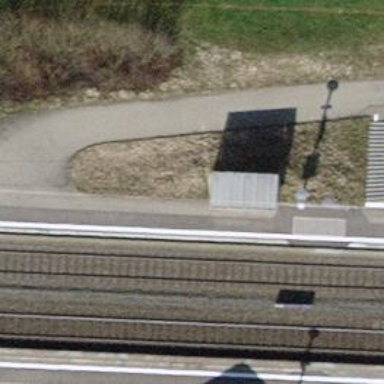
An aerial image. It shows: Brown bench.